The plot is a time-scale (wavelet) decomposition of a bearing vibration signal. Based on the visible evidence, which condition applies: normal, inner_race, outer_race, ball?
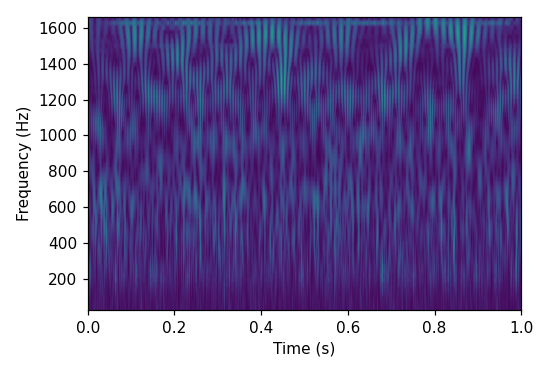
Answer: outer_race